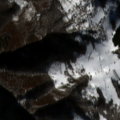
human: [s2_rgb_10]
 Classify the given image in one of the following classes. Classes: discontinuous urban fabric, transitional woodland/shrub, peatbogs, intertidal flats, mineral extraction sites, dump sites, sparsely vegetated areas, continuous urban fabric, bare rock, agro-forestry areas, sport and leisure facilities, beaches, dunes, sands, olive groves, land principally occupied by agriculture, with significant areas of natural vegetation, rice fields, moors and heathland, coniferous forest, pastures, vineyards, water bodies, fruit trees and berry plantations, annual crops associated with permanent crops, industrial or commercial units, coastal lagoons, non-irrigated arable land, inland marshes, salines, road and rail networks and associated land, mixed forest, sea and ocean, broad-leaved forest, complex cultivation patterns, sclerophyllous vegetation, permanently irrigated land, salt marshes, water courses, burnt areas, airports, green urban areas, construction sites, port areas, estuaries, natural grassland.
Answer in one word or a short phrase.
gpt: pastures, complex cultivation patterns, land principally occupied by agriculture, with significant areas of natural vegetation, broad-leaved forest